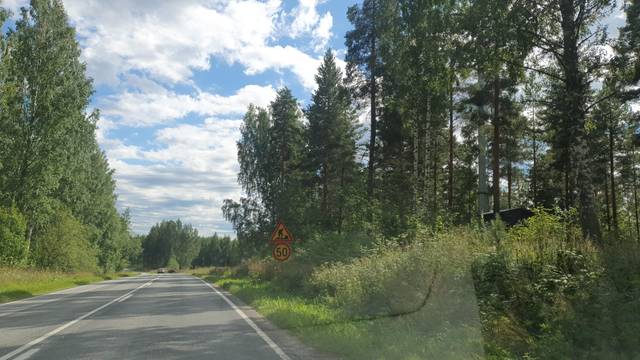
Region: Finland
Coordinates: 62.142, 25.722